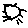
Label: sun